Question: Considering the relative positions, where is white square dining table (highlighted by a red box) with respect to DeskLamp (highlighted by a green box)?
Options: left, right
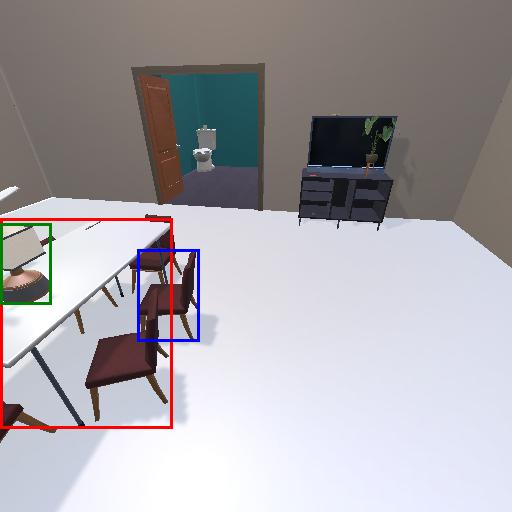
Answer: left